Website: walmart
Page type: account-selection
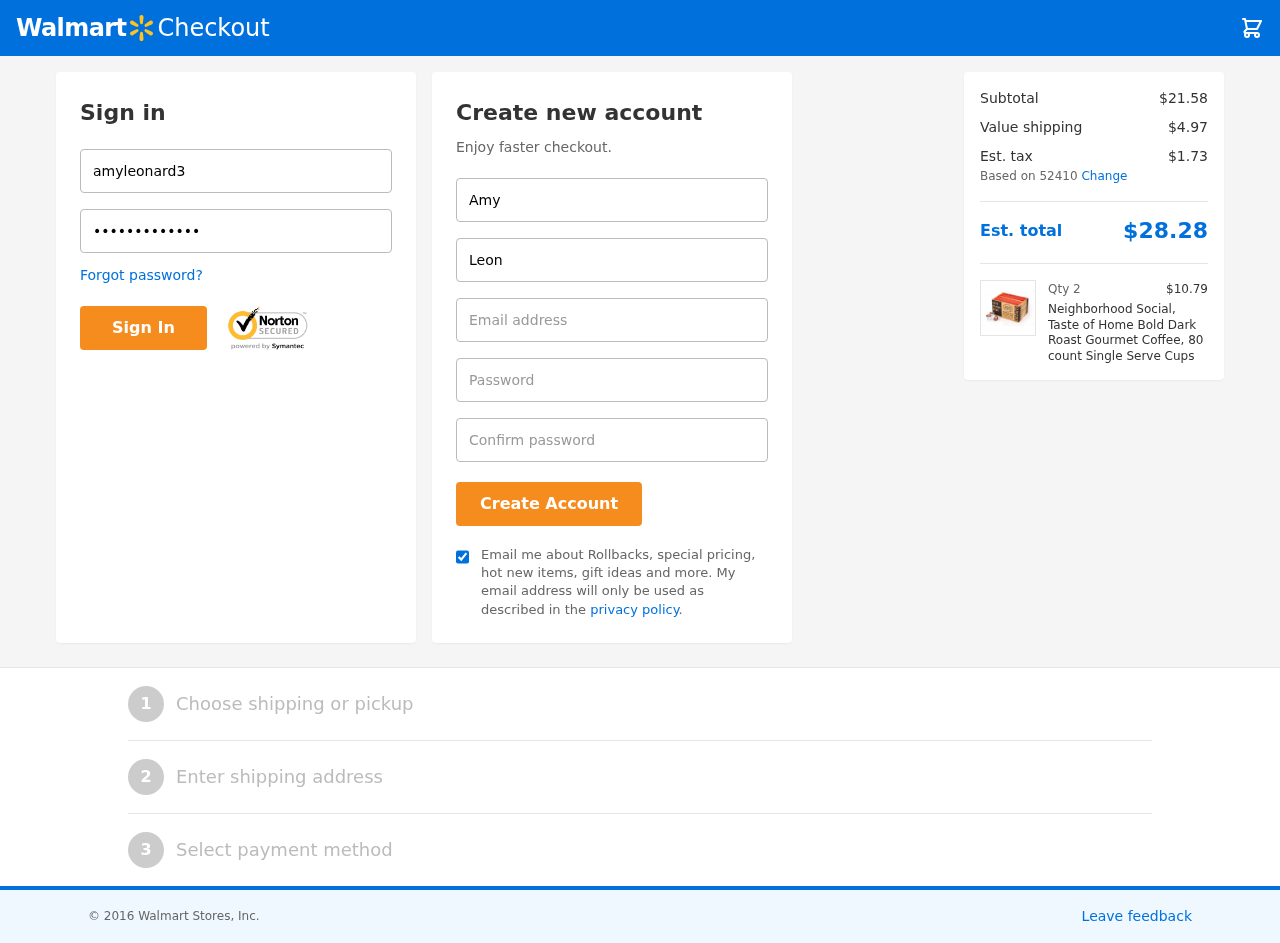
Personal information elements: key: PII_EMAIL
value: amy_leonard@gmail.com
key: PII_FIRSTNAME
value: Amy
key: PII_LASTNAME
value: Leonard
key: PII_LOGIN_USERNAME
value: amyleonard3
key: PII_POSTCODE
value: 52410
Product elements: key: PRODUCT1_NAME
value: Neighborhood Social, Taste of Home Bold Dark Roast Gourmet Coffee, 80 count Single Serve Cups
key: PRODUCT1_PRICE
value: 10.79
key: PRODUCT1_QUANTITY
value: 2
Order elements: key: ORDER_SUBTOTAL
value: $21.58
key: ORDER_SHIPPING_COST
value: $4.97
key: ORDER_TAX
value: $1.73
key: ORDER_TOTAL
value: $28.28